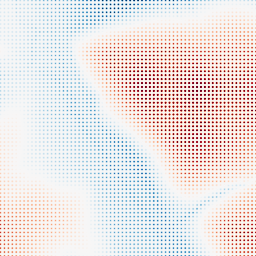
Category: trend_removal
Decomposition family: polynomial_high
Decomposition parameters: degree: 6
Upsampling method: sinc_blackman
Upsampling parameters: scale: 8
kernel_size: 4
Upsampling scale: 8